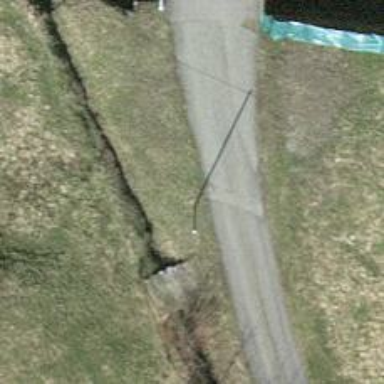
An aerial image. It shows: Minor power line.